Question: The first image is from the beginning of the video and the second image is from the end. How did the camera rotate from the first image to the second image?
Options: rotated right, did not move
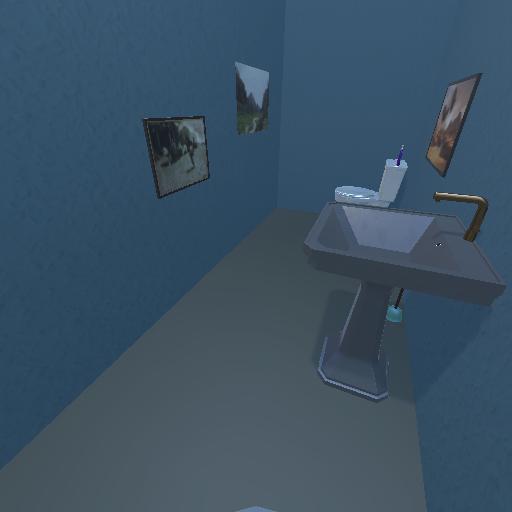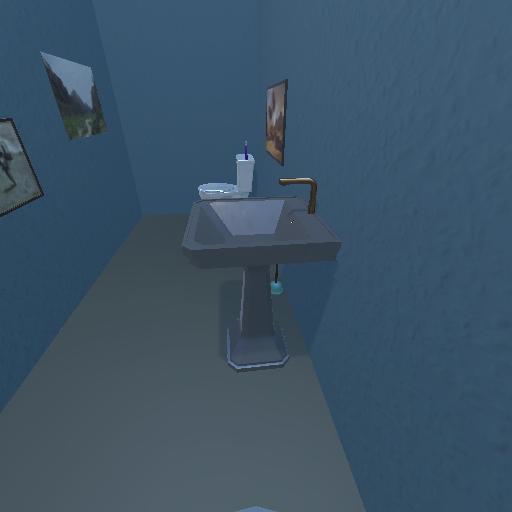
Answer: rotated right